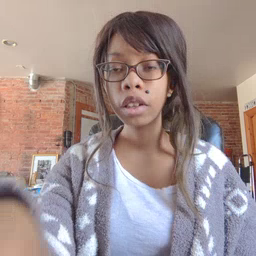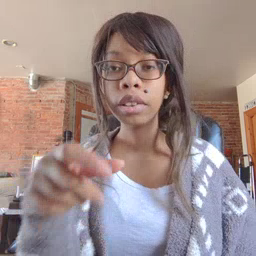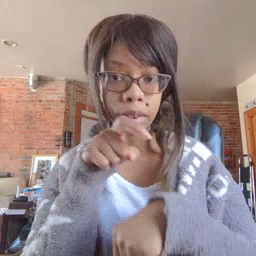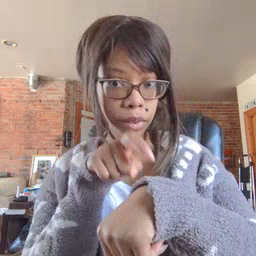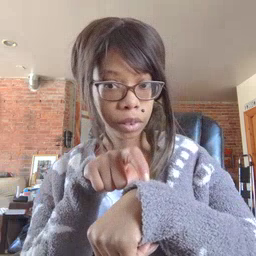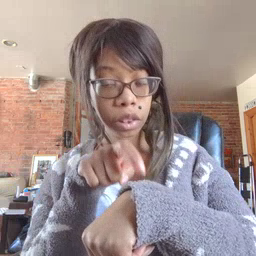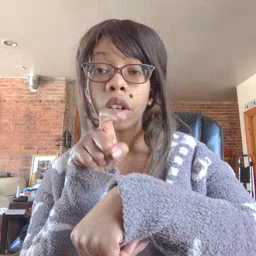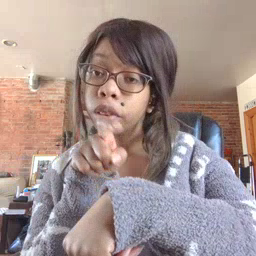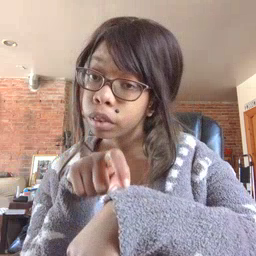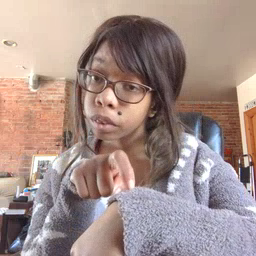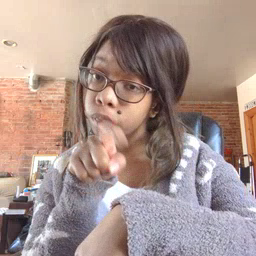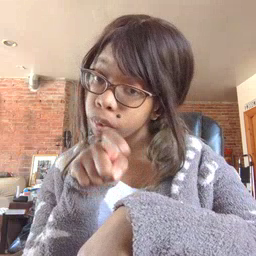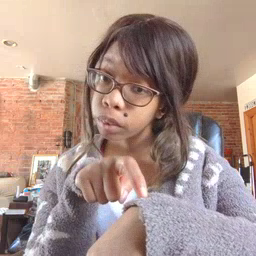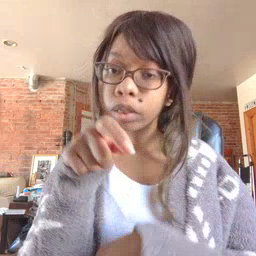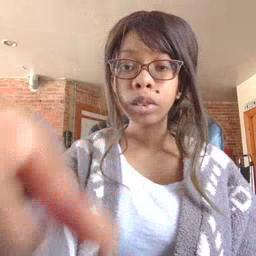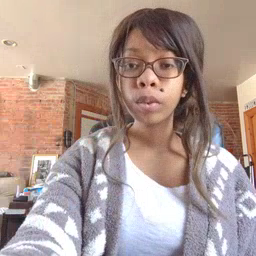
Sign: time